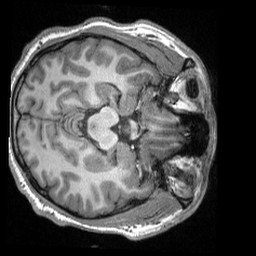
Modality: T1w
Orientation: axial
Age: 19
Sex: male
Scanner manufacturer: siemens
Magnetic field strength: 3 T
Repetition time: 2.3 s
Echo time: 0.00308 s